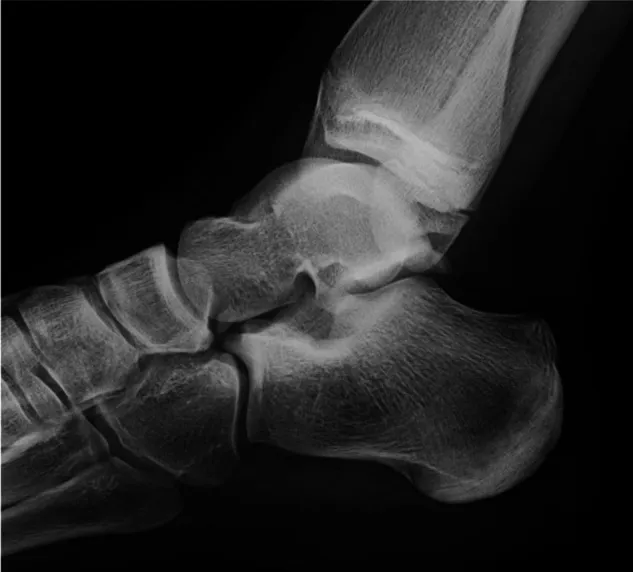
Xray 6 months after surgery confirming complete excision of the lesion without residual pathology.
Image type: radiology (x_ray)